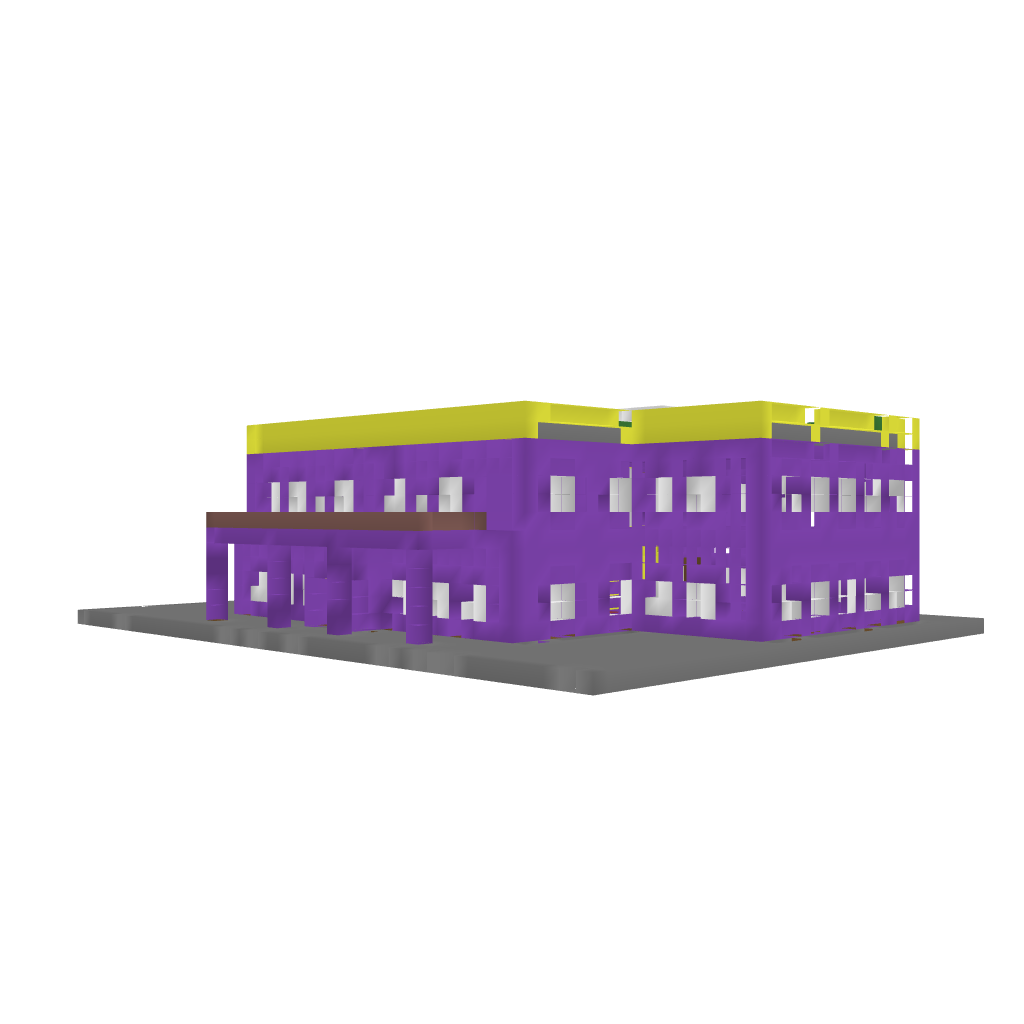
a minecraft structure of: Mansion by Alurra17 bad low quality